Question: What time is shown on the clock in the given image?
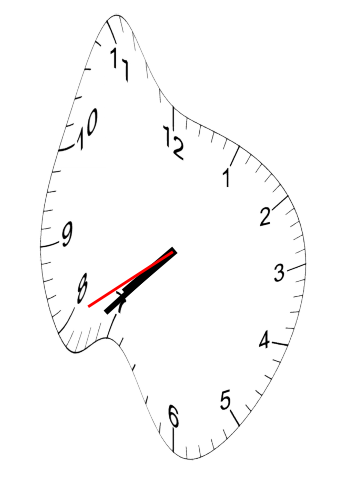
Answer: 07:37:40